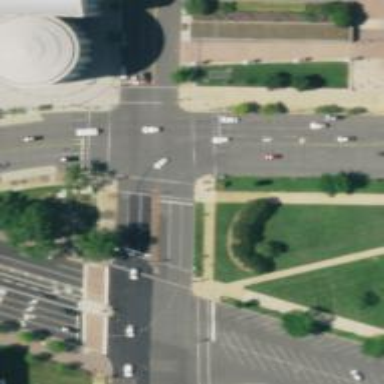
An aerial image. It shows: Crossing on curved road.